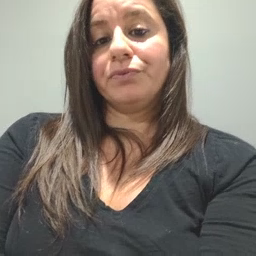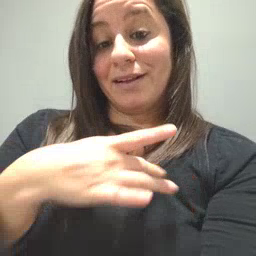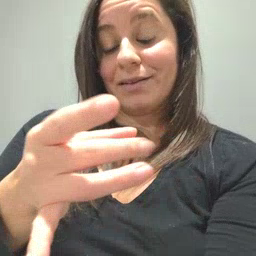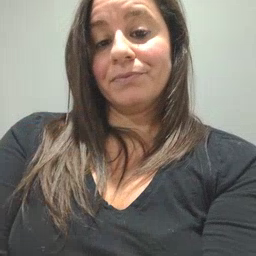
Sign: like